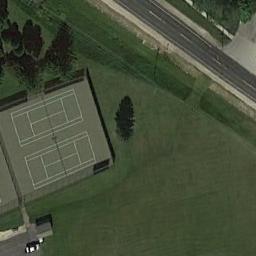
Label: tennis_court